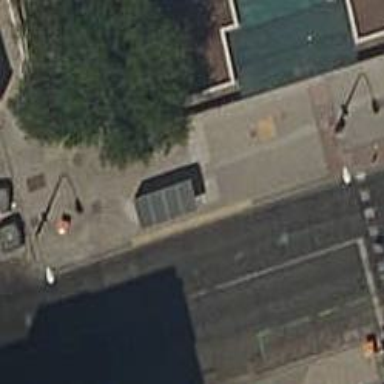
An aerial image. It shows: Bus stop with shelter. It is platform for public transport.